Aerial crown-view tile of a tropical tree (Barro Colorado Island, Panama), acquired 20250217:
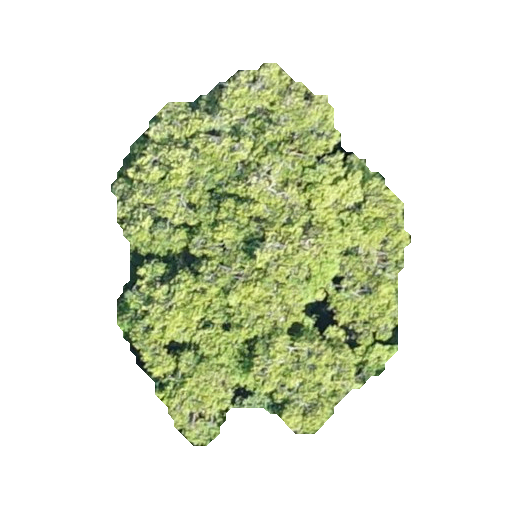
Species: Guatteria lucens
GBIF accepted scientific name: Guatteria lucens
Crown area: 119.111 m²